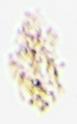
Label: Detritus